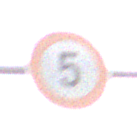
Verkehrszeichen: Geschwindigkeit5
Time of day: MorningAfternoon
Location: Outdoor (Nature)
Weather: PartlyCloudy
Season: NotSpecified
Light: Natural